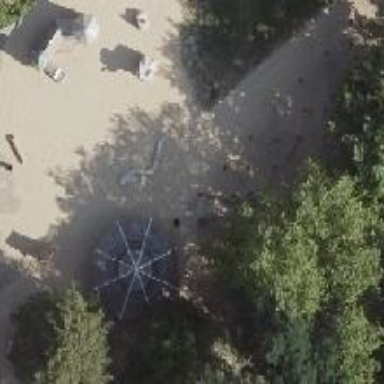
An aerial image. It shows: Playground structure.